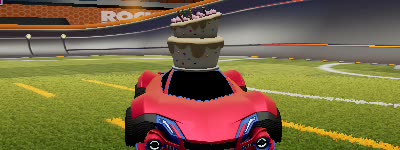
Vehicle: werewolf